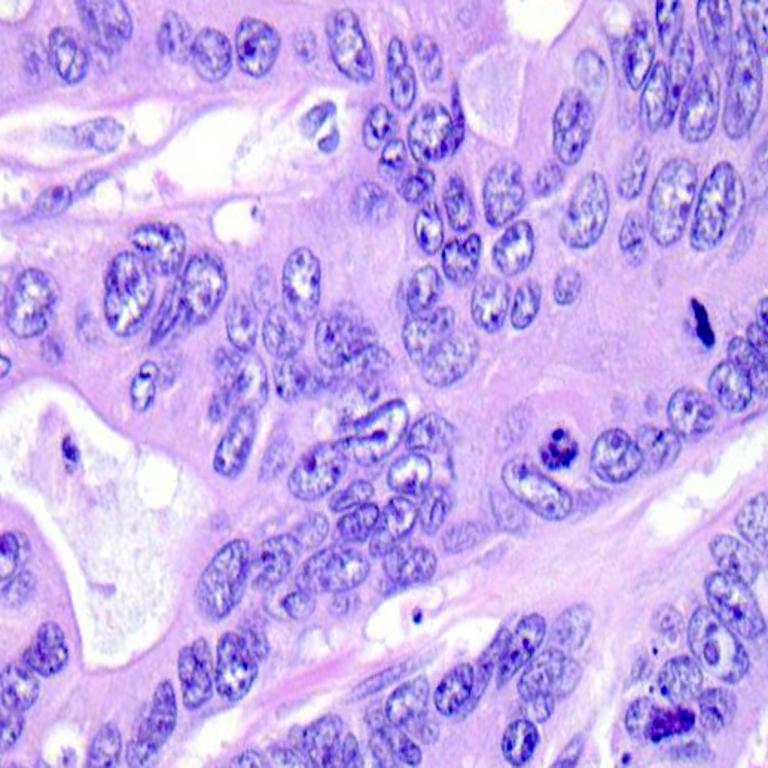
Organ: colon
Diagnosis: adenocarcinomas